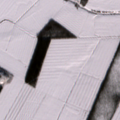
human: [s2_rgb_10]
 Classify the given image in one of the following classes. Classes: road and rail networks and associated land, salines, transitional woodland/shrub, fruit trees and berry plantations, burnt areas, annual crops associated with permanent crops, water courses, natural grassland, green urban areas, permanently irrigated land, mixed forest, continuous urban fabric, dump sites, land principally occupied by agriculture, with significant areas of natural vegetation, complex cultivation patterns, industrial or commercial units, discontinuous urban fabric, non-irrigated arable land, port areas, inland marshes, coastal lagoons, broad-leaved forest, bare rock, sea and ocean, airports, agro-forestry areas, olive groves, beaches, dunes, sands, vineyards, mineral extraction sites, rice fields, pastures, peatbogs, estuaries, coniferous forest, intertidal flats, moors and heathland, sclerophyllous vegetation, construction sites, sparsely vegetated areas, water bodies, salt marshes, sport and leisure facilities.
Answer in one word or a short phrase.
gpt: non-irrigated arable land, transitional woodland/shrub